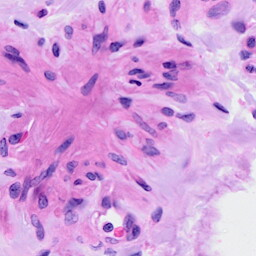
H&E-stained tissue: Ovarian